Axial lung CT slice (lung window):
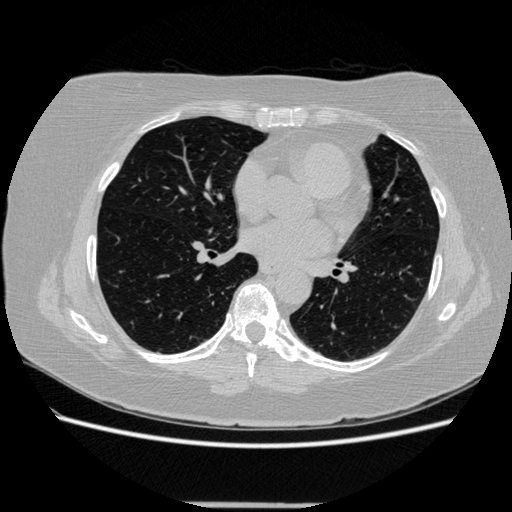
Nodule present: no